RGB frame:
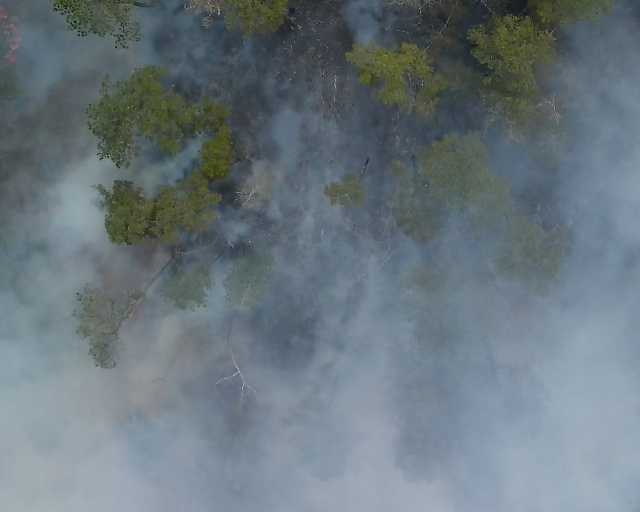
Thermal frame:
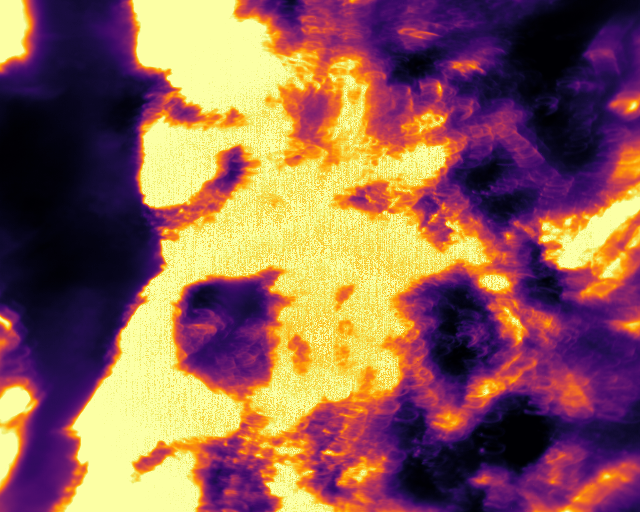
Captured: 2026-02-26 03:09:53
Pixels at or above 80 °C: 212809 (fraction of frame: 0.6494)